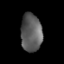
Tissue: lung
Cell type: Others
Senescence score: 0.2062
Nuclear area (px): 792
Mean DAPI intensity: 92.15